Field crop: tomato
Growth stage: 2
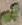
Species: solanum